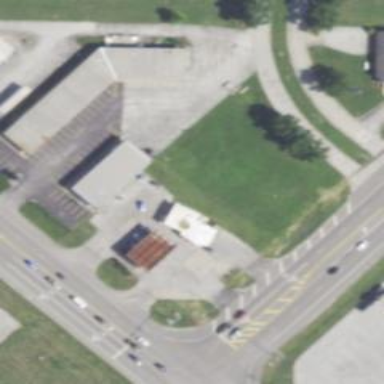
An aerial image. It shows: Convenience shop.